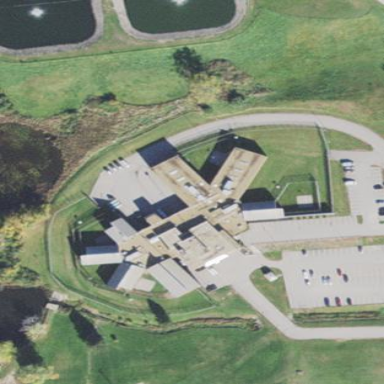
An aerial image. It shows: Prison building.